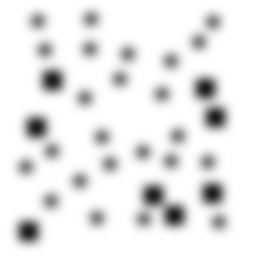
Squares: 8
Triangles: 0
Stars: 24
Total shapes: 32